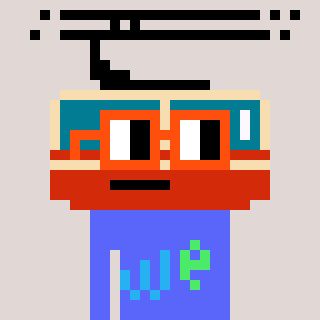
a pixel art character with square orange glasses, a tram wagon-shaped head and a purple-colored body on a warm background